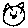
Label: cat